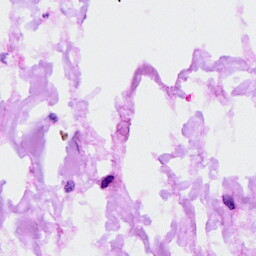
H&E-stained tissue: Ovarian